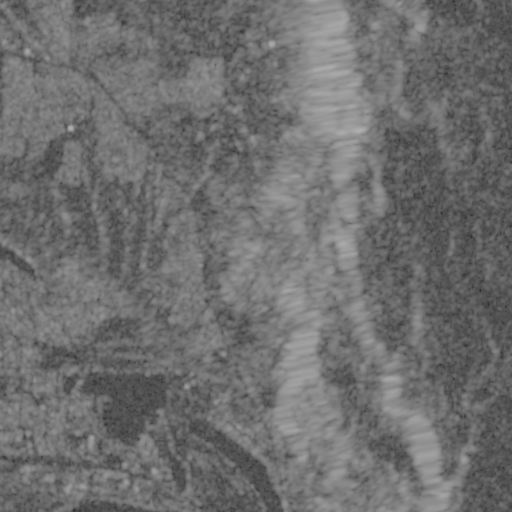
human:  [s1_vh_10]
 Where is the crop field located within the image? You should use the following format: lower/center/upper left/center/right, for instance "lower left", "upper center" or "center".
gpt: The crop field is located in the lower right of the image.
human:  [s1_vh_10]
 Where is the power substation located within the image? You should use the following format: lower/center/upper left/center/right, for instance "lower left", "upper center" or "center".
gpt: The power substation is located in the lower left of the image.
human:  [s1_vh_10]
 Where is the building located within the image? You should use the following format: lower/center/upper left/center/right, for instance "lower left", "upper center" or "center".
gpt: The building is located in the lower left of the image.
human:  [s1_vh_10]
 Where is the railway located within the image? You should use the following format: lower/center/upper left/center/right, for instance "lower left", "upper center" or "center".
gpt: The railway is located in the lower of the image.
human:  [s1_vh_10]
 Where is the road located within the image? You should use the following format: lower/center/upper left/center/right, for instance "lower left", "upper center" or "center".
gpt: There is no road in the image.

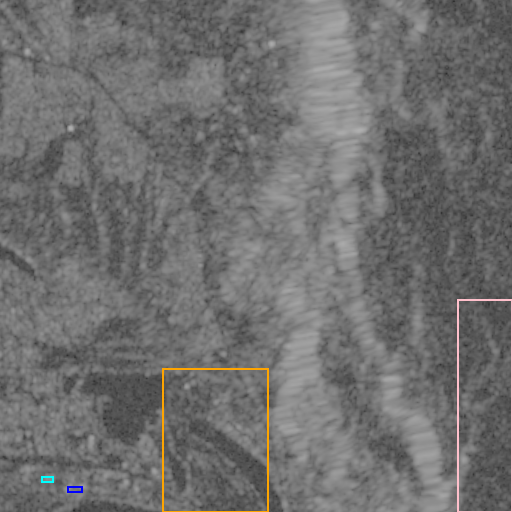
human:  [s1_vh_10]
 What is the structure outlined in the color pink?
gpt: The structure outlined in pink is a crop field.
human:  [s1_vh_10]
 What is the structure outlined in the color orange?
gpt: The structure outlined in orange is a park.
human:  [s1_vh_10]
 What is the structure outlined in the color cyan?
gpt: The structure outlined in cyan is a power substation.
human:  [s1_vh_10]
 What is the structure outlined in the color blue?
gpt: The structure outlined in blue is a building.
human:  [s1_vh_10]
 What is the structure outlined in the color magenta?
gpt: There is no magenta outline.